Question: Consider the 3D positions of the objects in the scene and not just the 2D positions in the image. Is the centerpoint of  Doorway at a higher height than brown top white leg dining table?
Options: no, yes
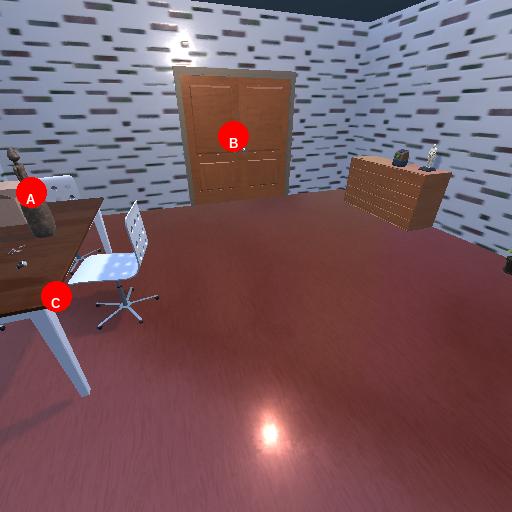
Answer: no